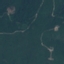
Land use / land cover: Forest